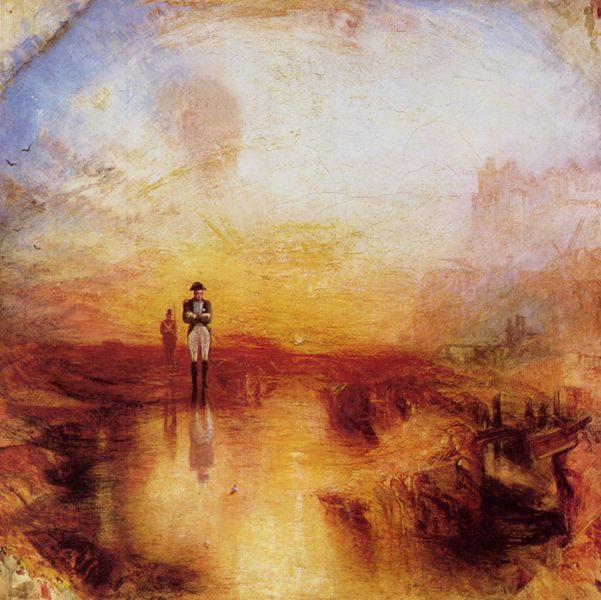
Titel: Krieg. Das Exil und Rock Limpet
Künstler: William Turner
Standort: London
Institution: Tate Gallery
Schlagwörter: blau, gemälde, himmel, kampf, mann, meer, schatten, vogel, wasser, weiß, wolken, fluss, gelb, grün, landschaft, menschen, ocker, see, stadt, teich, ufer, abend, braun, frankreich, hell, holz, hut, licht, männer, orange, schwarz, strasse, blick, gebäude, haus, rot, wolke, zaun, beige, malerei, hose, jacke, arme, mensch, stehen, trauer, spiegel, wache, öl, bach, dämmerung, einsamkeit, häuser, morgen, mühle, sonnenaufgang, spiegelung, vögel, weite, einsam, gewässer, kirche, sonne, figur, gold, personen, pflanze, england, kontrast, reiter, rund, turm, weiher, wellen, zwei, spiegelbild, hosen, abendsonne, dunst, sonnenuntergang, romantik, franzosen, krieg, schlacht, steg, turner, soldaten, frack, glänzen, allein, nachdenklich, nachdenken, abendrot, strahlen, oberfläche, militär, uniform, uniformen, soldat, napoleon, degen, dreispitz, offizier, stiefel, armee, wärme, verschränkt, tümpel, rotbraun, general, sonnenschein, reflektion, feldherr, sfumato, schlachtfeld, franzose, rot gelb, william, william turner, sonnenbogen, besinnung, rturner